Aerial crown-view tile of a tropical tree (Barro Colorado Island, Panama), acquired 20241014:
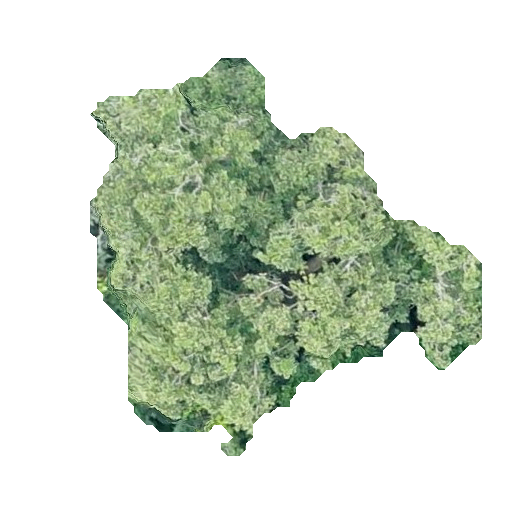
Species: Beilschmiedia tovarensis
GBIF accepted scientific name: Beilschmiedia tovarensis
Crown area: 143.872 m²